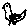
Label: bird